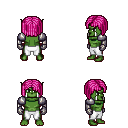
a pixel art fantasy rpg character, male body template, orc, green skin, steel arm armor, white pants, pink pageboy hairstyle, metal gloves, four views (front, back, left, right), 2x2 character sprite sheet, small pixel art, hard edges, no anti-aliasing